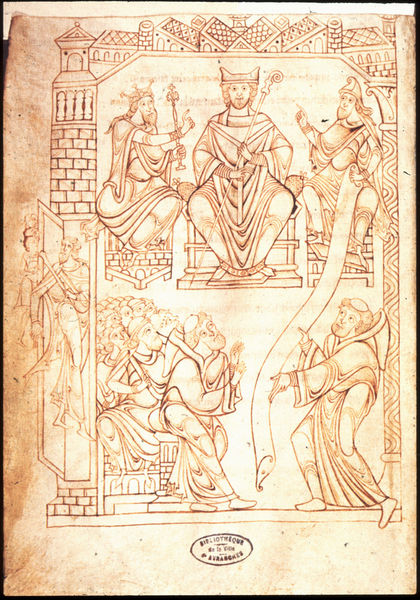
Titel: Kartular des Robert von Torigny, Mont-Saint-Michel
Institution: Avranches, Bibliothèque Municipale
Schlagwörter: stadt, holz, tür, malerei, architektur, turm, grafik, hof, bischof, kaiser, könig, thron, buch, palast, druck, schnitt, seite, herrscher, fürst, mittelalter, mönch, mönche, schriftrolle, bischofsstab, gesetz, nn, drauck